Question: Could someone explain to me the following code, that's supposed to create front and bottom walls of a cuboid of dimensions (lx, ly, lz):
'''
// front
gl.glBegin(GL2.GL_QUADS);
gl.glNormal3d(0, 0, 1);
gl.glVertex3d(0, ly, lz);
gl.glVertex3d(0, 0, lz);
gl.glVertex3d(lx, 0, lz);
gl.glVertex3d(lx, ly, lz);
gl.glEnd();
// bottom
gl.glBegin(GL2.GL_QUADS);
gl.glNormal3d(0, -1, 0);
gl.glVertex3d(0, 0, lz);
gl.glVertex3d(0, 0, 0);
gl.glVertex3d(lx, 0, 0);
gl.glVertex3d(lx, 0, lz);
gl.glEnd();
'''
Renders something like this:

Why is the bottom wall visible through the front wall? I've checked a 1000 times, and the vertices in CCW order. They are, right?...
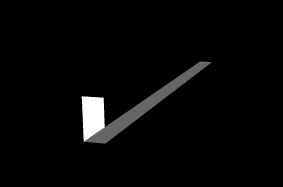
Answer: Looks like you have no depth buffer or depth testing disabled. Also a cuboid has 6 faces, while your code renders only two.